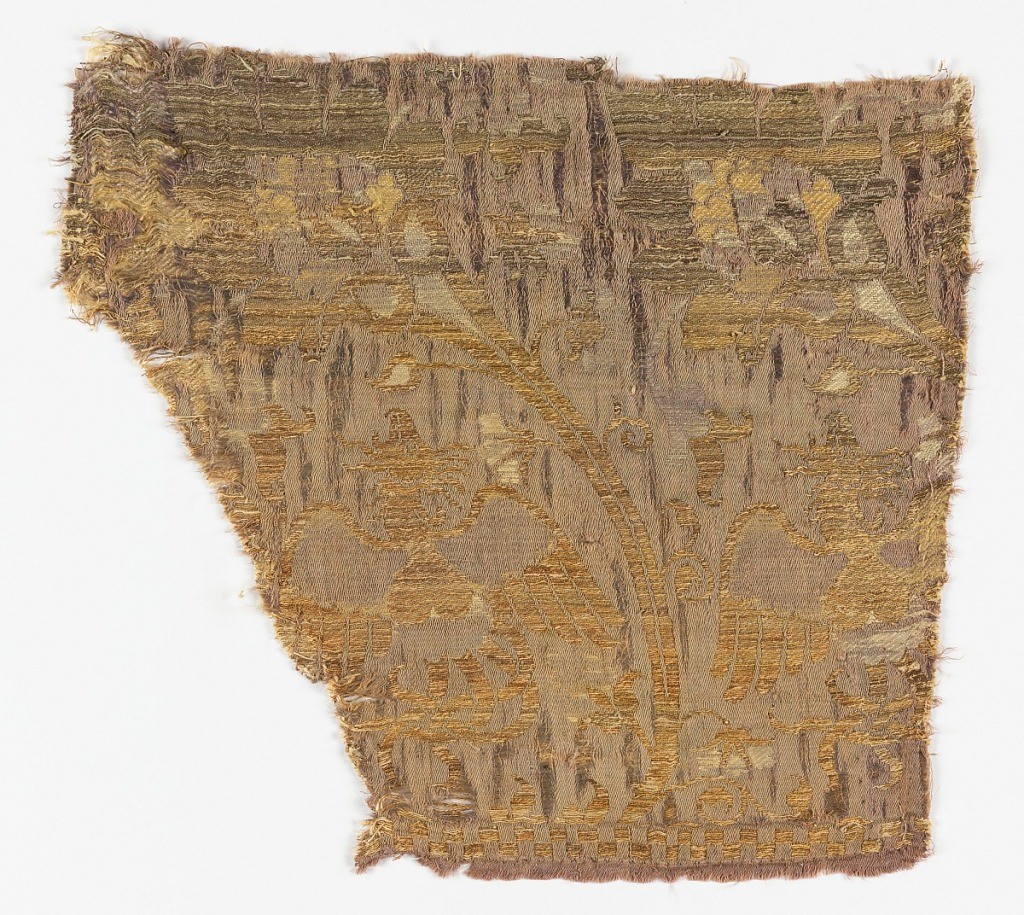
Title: Fragment
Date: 14th century
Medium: silk, metal wrapped linen Technique: two fabric structures incompletely integrated
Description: Fantastic birds flying up and down into large blossoms.